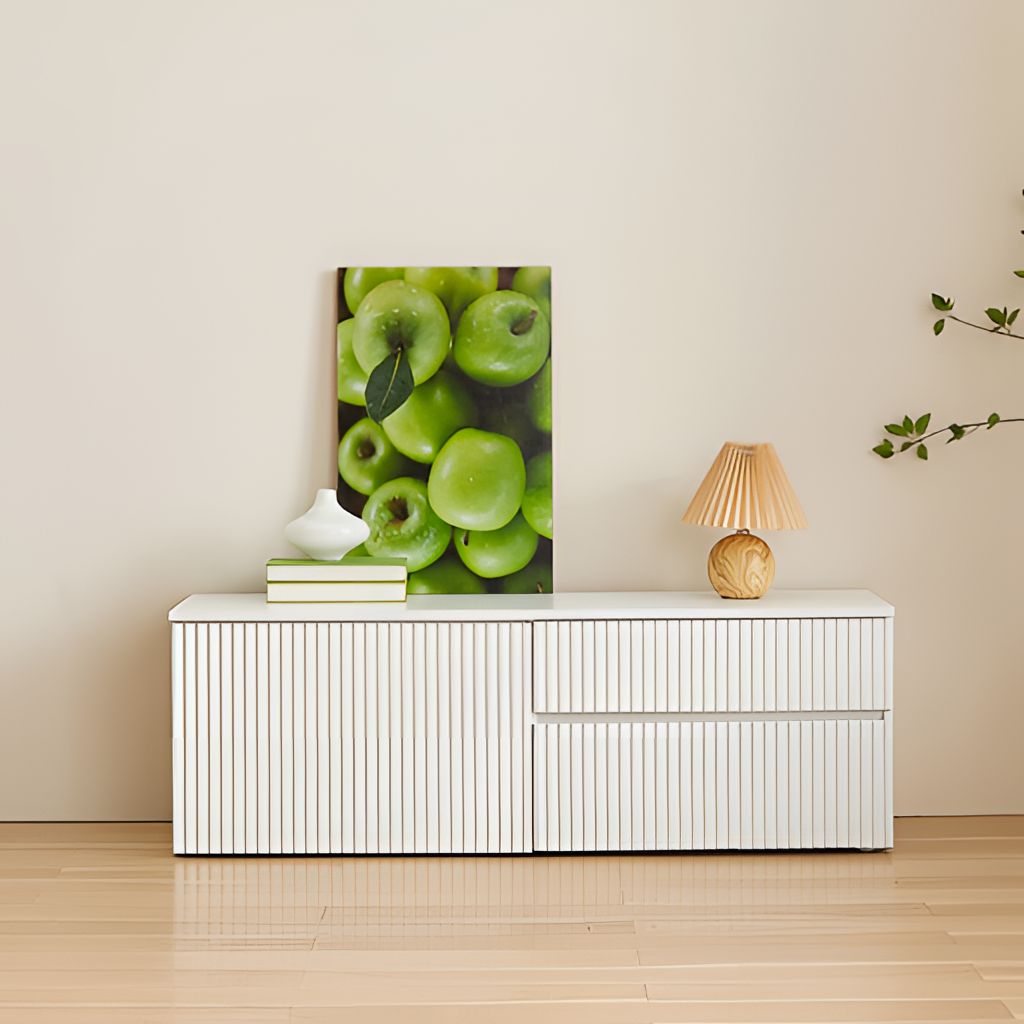
living room, white wood sideboard, contemporary, paint wallpaper, with solid pattern, wood flooring, with plank pattern